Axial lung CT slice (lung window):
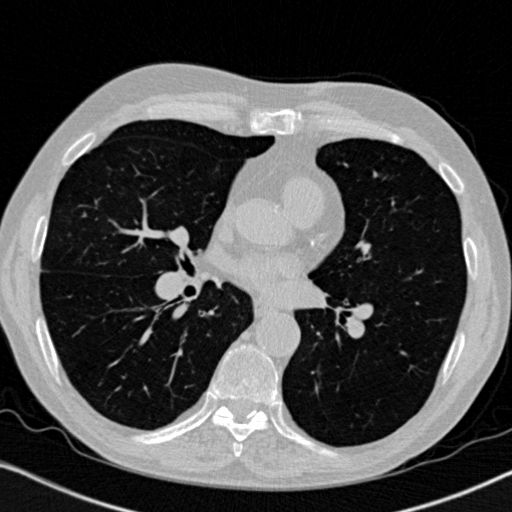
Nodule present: no